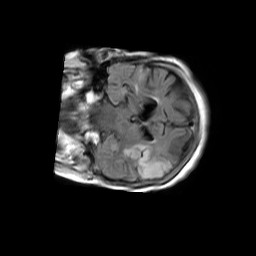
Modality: FLAIR
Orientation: coronal
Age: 76
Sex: female
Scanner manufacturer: philips
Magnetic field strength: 1.5 T
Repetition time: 11 s
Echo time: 0.14 s